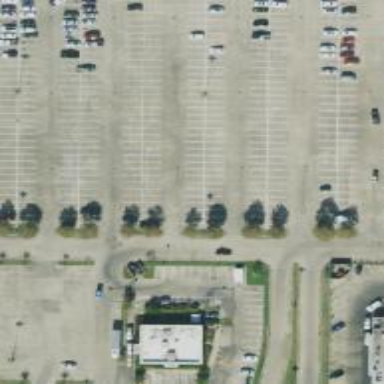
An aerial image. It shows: Parking space.